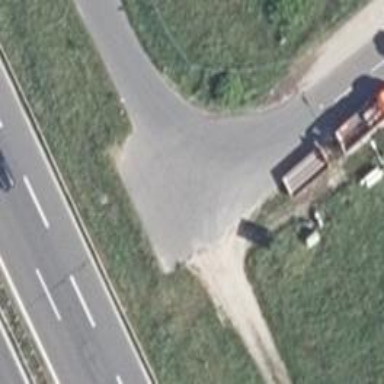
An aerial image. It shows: Turning circle on the road.